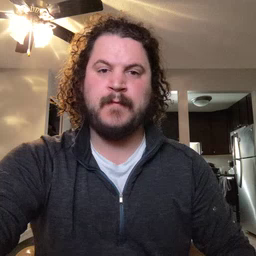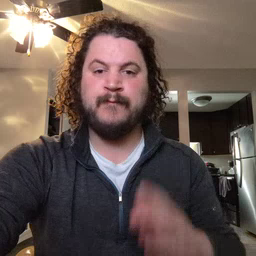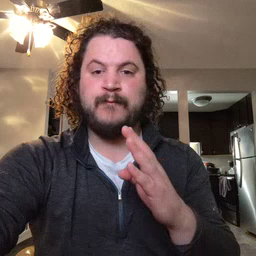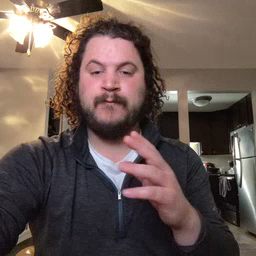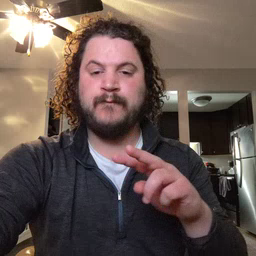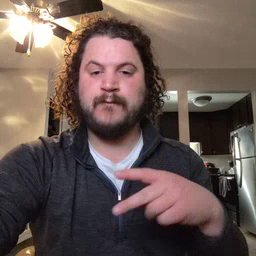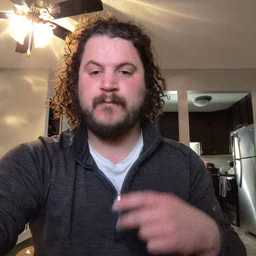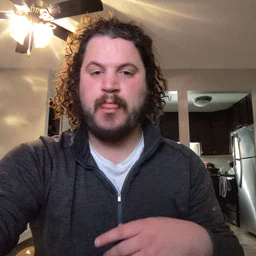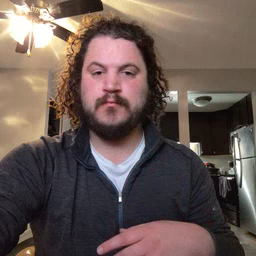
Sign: fall